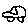
Label: car